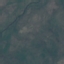
Land use / land cover: HerbaceousVegetation